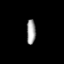
Tissue: lung
Cell type: Others
Senescence score: 0.6225
Nuclear area (px): 219
Mean DAPI intensity: 162.507